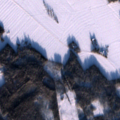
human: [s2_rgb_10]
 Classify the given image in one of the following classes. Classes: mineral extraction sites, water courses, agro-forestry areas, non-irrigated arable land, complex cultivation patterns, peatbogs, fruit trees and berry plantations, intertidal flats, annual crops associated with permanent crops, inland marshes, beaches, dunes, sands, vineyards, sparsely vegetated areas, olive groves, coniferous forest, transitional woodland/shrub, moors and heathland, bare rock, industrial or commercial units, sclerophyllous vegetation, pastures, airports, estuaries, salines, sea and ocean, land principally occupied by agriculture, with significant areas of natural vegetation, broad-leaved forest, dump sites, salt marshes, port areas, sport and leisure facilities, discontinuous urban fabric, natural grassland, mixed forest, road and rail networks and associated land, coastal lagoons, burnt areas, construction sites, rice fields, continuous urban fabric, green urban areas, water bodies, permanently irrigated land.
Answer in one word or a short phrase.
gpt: non-irrigated arable land, land principally occupied by agriculture, with significant areas of natural vegetation, coniferous forest, mixed forest